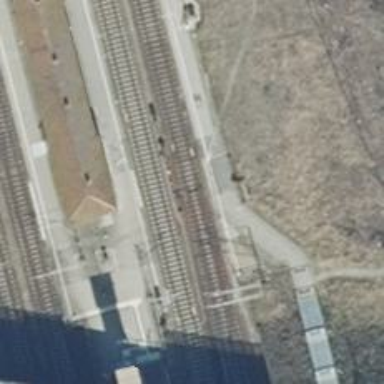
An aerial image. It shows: Railway track with contact line for electrification.